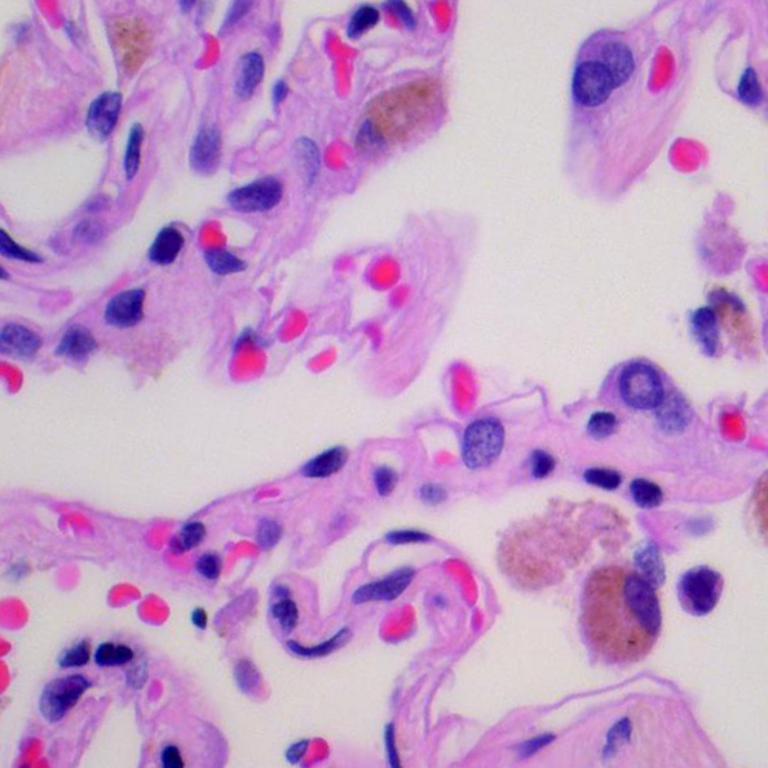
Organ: lung
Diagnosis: benign